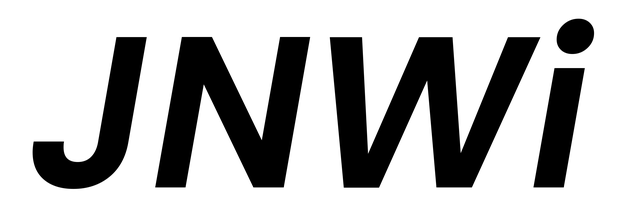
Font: Poppins-SemiBoldItalic